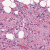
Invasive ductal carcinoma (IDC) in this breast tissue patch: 1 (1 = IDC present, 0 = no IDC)